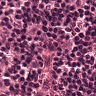
Metastatic tissue present: no